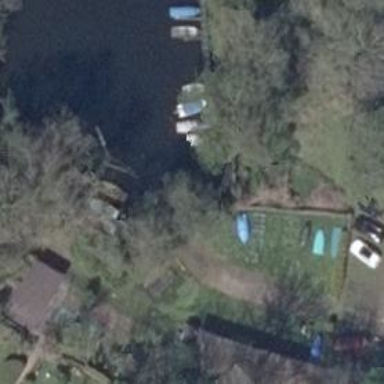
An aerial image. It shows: Slipway on leisure land.